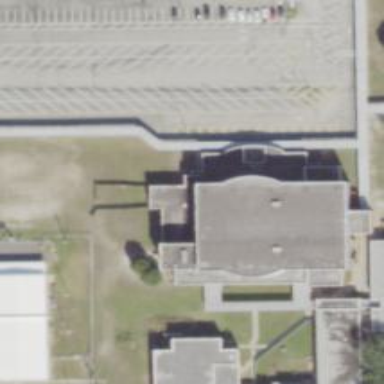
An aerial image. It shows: School building.